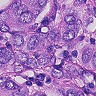
Metastatic tissue present: yes